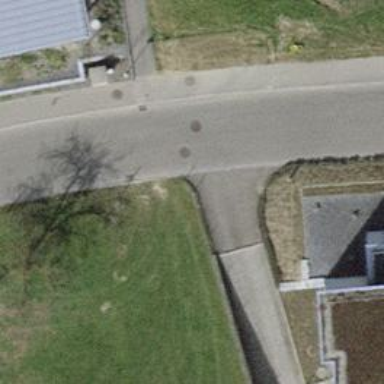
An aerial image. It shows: Residential road with asphalt surface and sidewalk on the left.